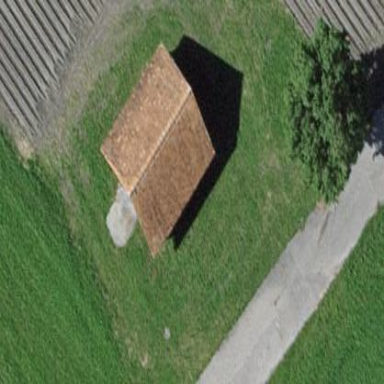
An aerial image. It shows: Shed.